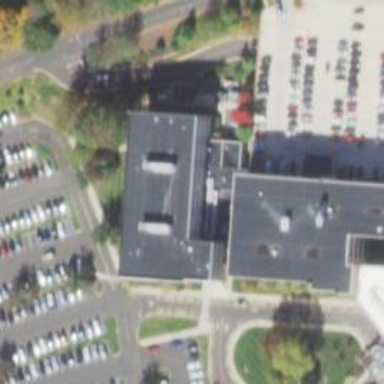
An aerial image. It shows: Hospital building.